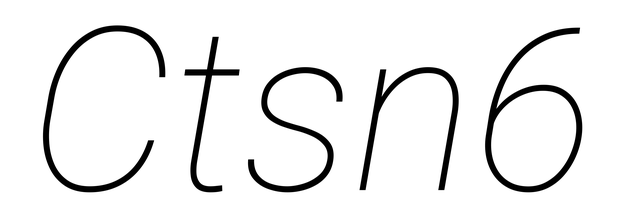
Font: Roboto-Italic_Thin_Italic